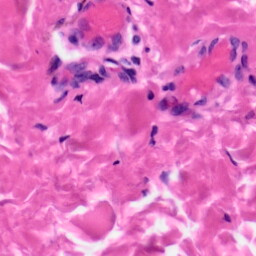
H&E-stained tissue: Skin